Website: crate-barrel
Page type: account-dashboard
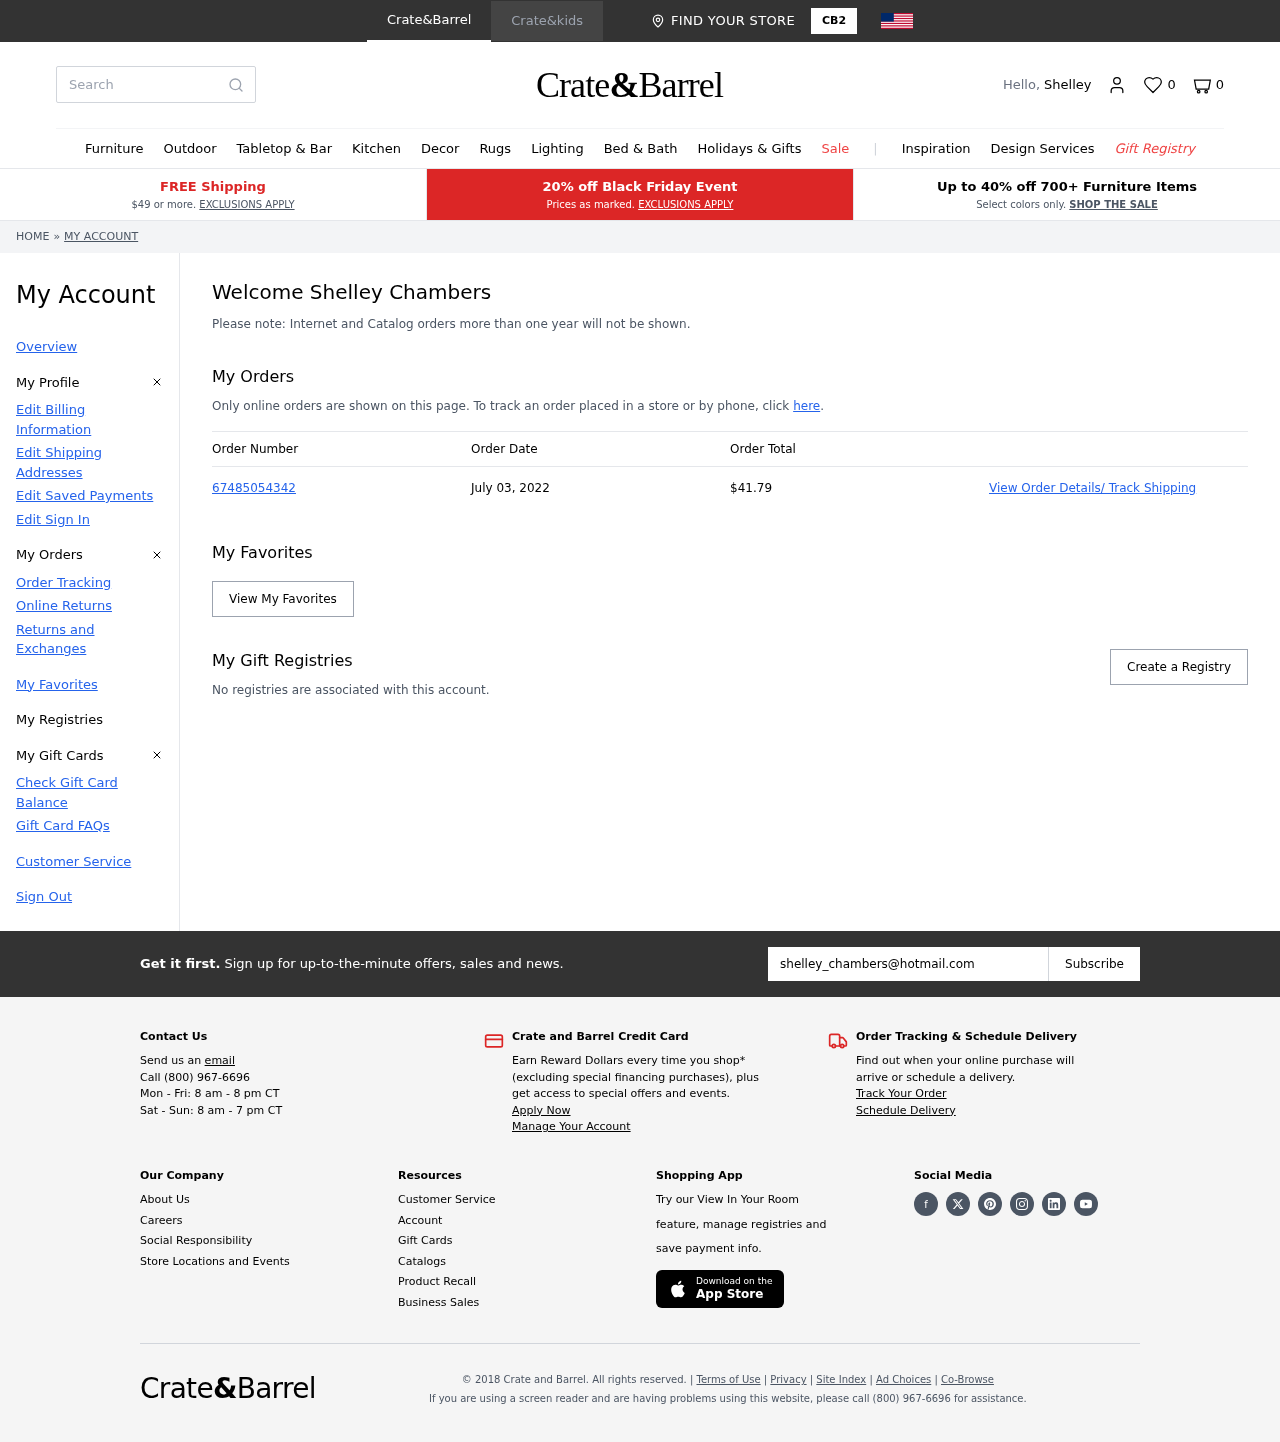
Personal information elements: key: PII_EMAIL
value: shelley_chambers@hotmail.com
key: PII_FIRSTNAME
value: Shelley
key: PII_FULLNAME
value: Shelley Chambers
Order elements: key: ORDER_NUM_ITEMS
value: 0
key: ORDER_NUMBER
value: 67485054342
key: ORDER_DATE
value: July 03, 2022
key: ORDER_TOTAL
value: $41.79
Search elements: key: HEADER_SEARCH
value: Search
Other elements: key: FAVORITES_COUNT
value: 0